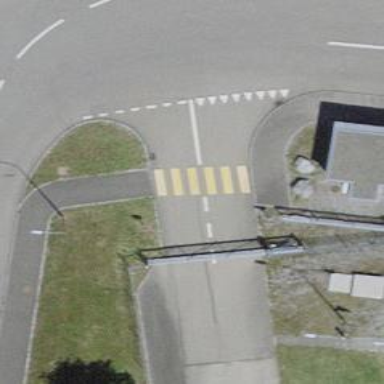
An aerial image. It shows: Zebra crossing on the road.